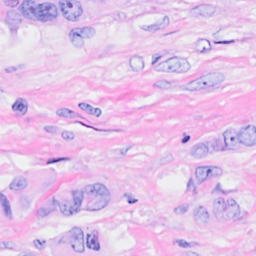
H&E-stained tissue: Breast